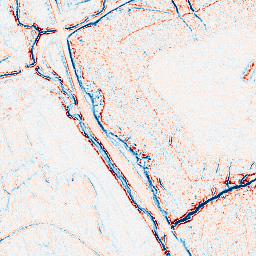
Category: edge_preserving
Decomposition family: anisotropic_diffusion
Decomposition parameters: iterations: 5
kappa: 30
gamma: 0.1
Upsampling method: bilinear
Upsampling parameters: scale: 2
Upsampling scale: 2